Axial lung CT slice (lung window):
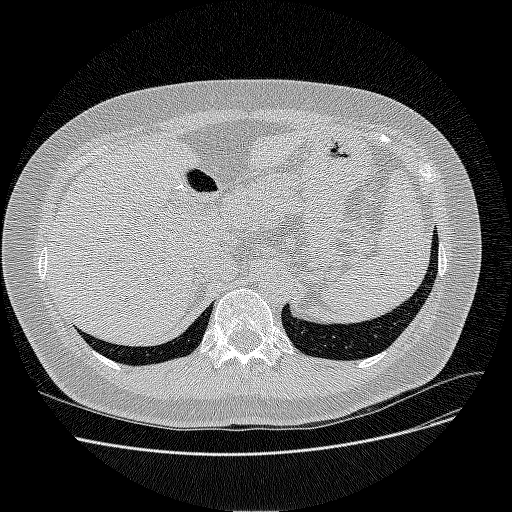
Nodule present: no